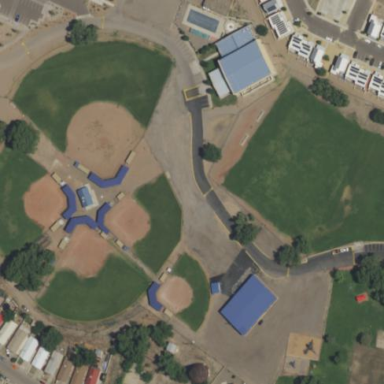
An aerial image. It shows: Baseball pitch for leisure land.